The image shows the envelope spectrum of a rolling-element bearing's vibration signal, with the characteristic fault frequencies (BPFO outer race, BPFI inner race, BSF ball, FTF cage) marked as reference lines. Based on the visible evidence, which condition applies: normal, inner_race, outer_race, ball?
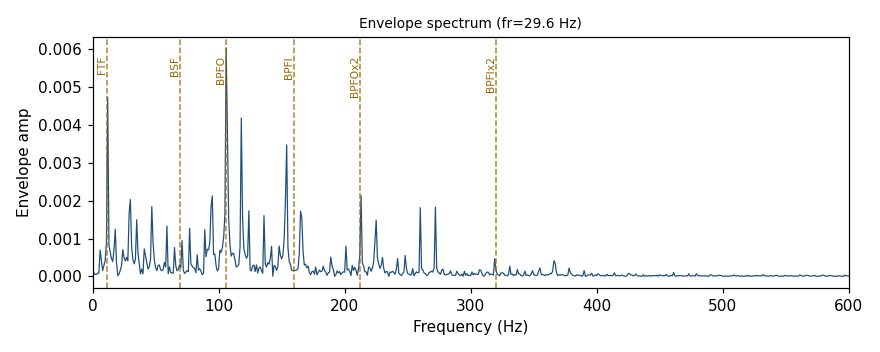
Answer: outer_race